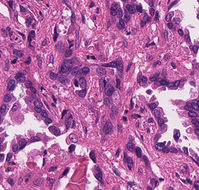
Tumor epithelial tissue: yes
Tumor-associated stroma tissue: yes
Normal tissue: no